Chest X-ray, PA view. Patient: 40 years old, sex F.
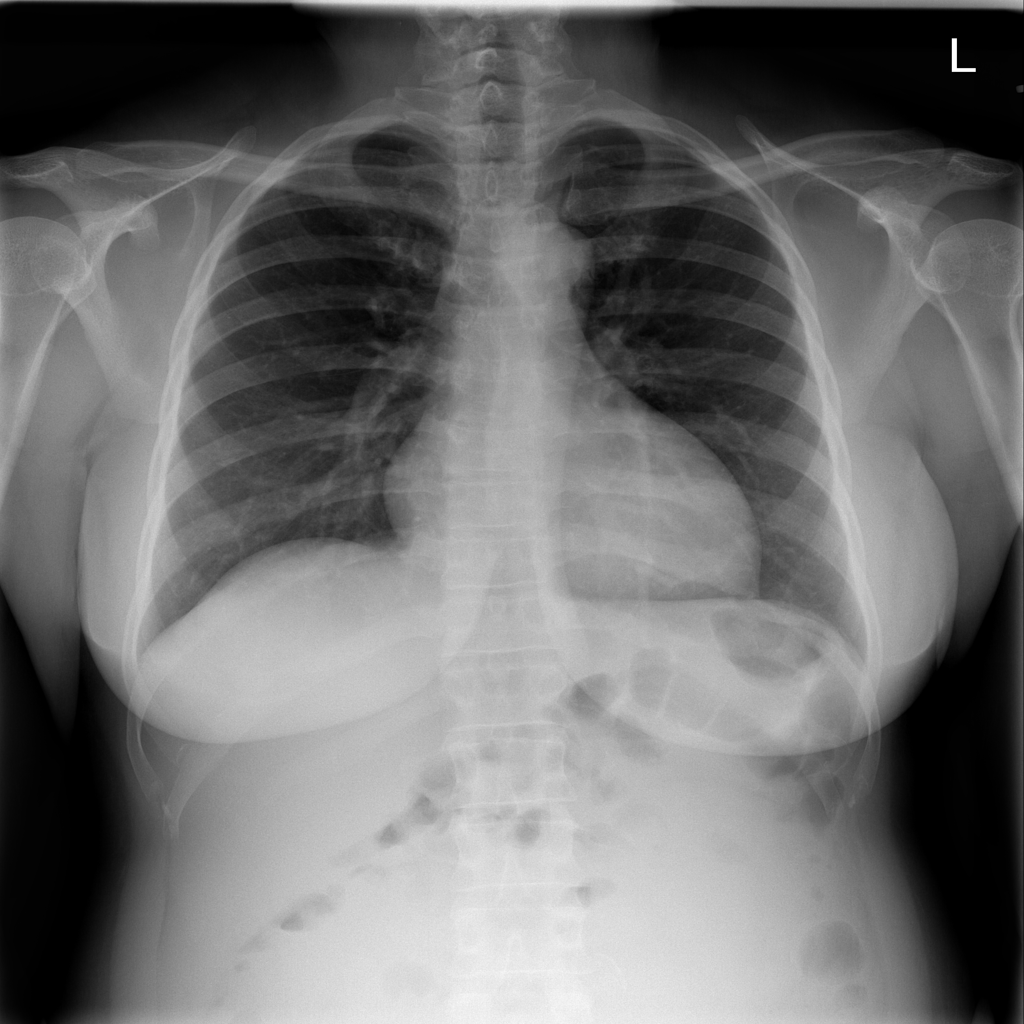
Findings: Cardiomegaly